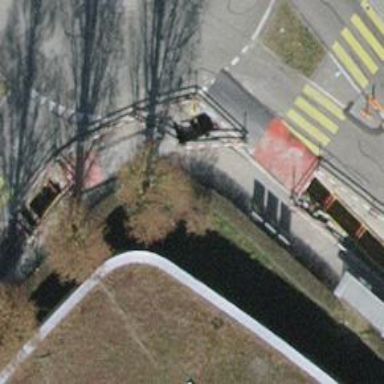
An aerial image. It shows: Hedge acting as barrier.